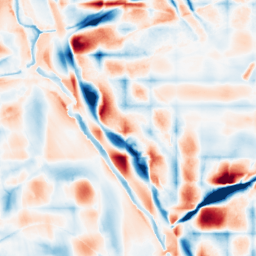
Category: wavelet
Decomposition family: wavelet_biorthogonal
Decomposition parameters: wavelet: bior2.4
level: 5
Upsampling method: linear_exact
Upsampling parameters: scale: 2
Upsampling scale: 2